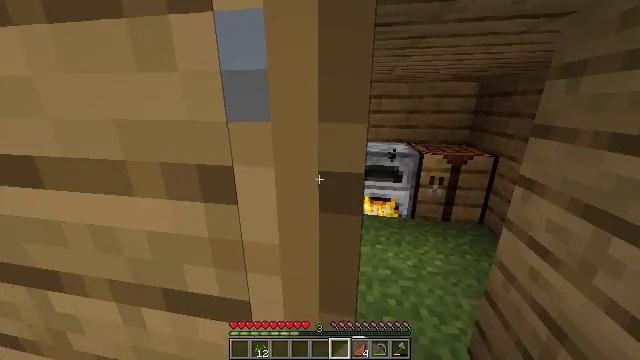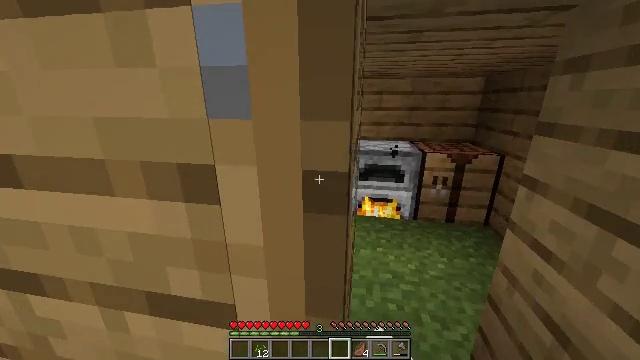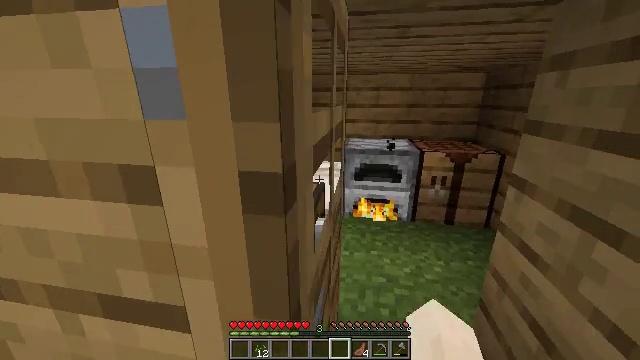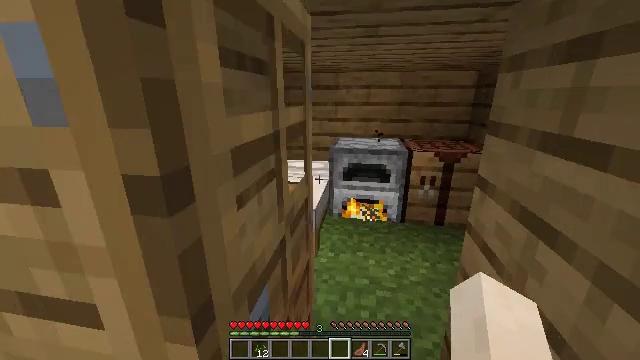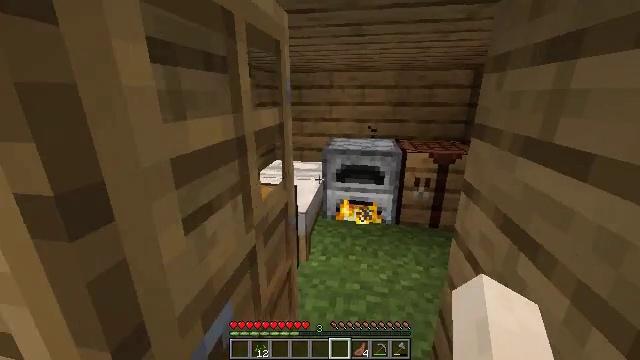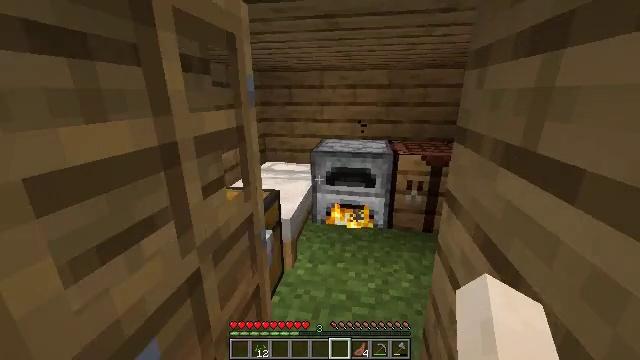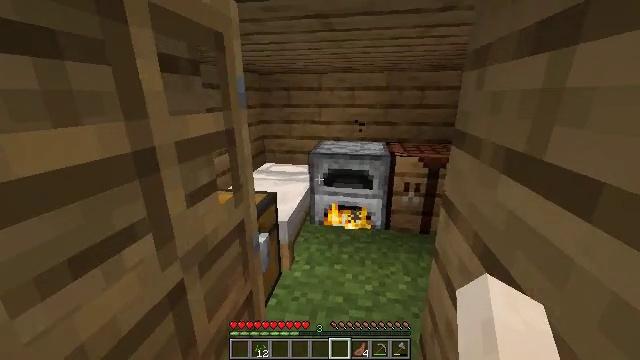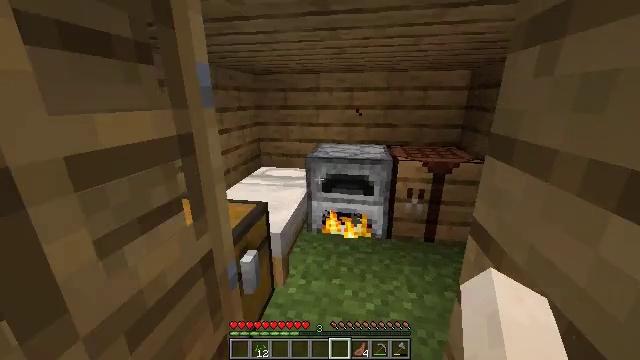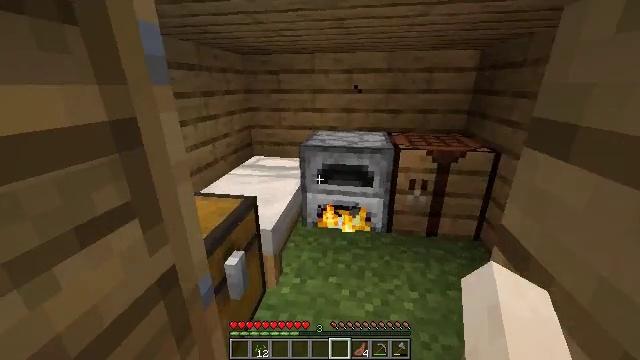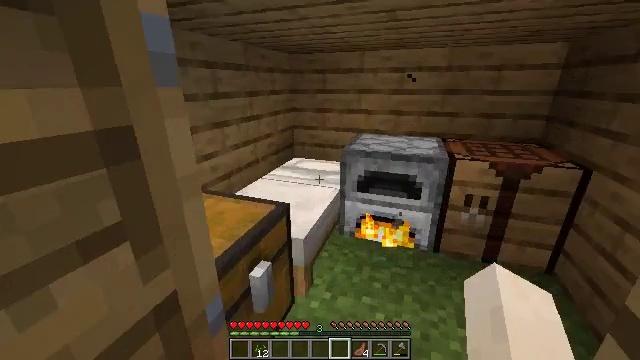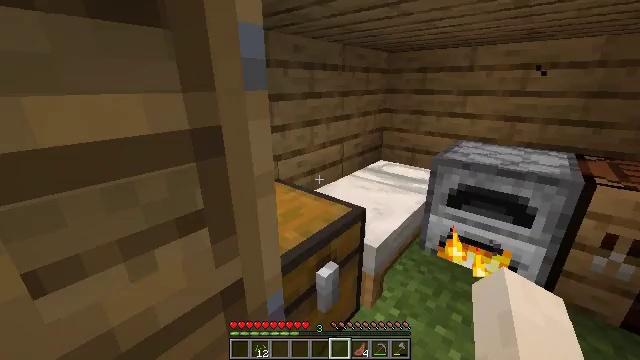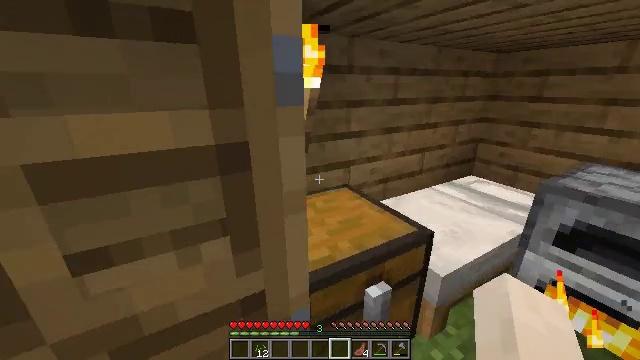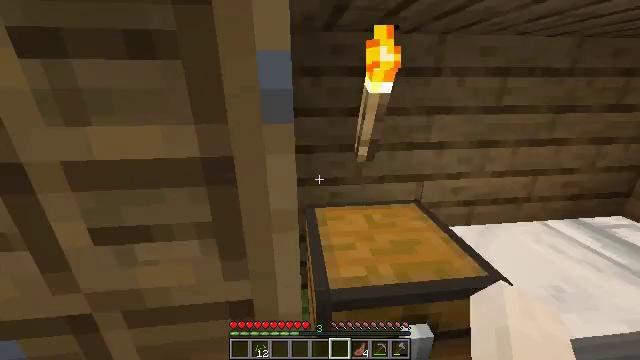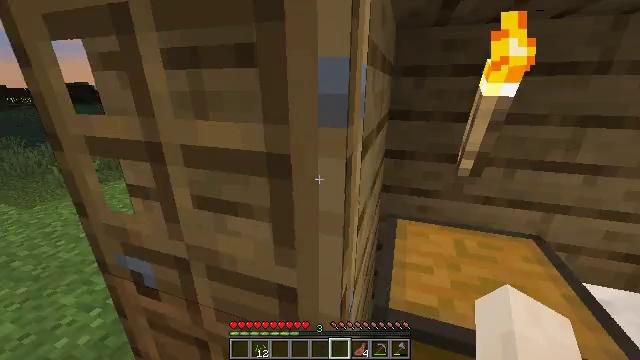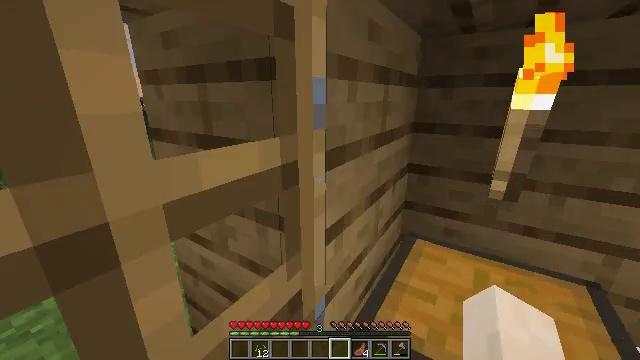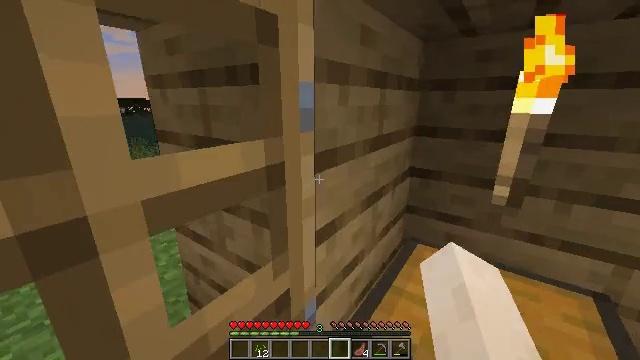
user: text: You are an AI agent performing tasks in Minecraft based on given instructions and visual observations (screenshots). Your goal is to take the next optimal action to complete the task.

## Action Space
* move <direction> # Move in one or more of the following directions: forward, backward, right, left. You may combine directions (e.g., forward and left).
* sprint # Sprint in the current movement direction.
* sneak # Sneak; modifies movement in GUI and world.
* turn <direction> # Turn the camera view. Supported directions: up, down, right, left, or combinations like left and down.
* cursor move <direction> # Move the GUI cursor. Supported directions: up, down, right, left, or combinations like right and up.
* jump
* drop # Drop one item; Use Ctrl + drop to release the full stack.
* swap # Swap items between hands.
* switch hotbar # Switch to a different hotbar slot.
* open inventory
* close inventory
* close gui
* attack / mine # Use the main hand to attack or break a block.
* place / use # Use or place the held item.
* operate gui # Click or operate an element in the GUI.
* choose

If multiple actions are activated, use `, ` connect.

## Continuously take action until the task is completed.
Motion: motion action
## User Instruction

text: Put oak planks in the crafting grid to get an oak pressure plate.
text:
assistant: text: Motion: move forward and move right, sprint
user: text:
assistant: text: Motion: move forward and move right, sprint
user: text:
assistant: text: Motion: move forward and move right, sprint
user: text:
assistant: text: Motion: move forward and move right, sprint
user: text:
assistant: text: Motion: move forward and move right, sprint
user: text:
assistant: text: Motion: move forward and move right, sprint
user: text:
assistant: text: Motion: move forward and move right, sprint
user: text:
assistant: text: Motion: move forward and move right, sprint, turn down
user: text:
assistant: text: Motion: move right, sprint, turn left
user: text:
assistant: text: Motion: move right, sprint, turn left
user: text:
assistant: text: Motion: move right, sprint, turn left
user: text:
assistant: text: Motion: move right, sprint, turn left
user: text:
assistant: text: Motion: move right, sprint, turn left
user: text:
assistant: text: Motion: move right, sprint, turn left and up, use / place
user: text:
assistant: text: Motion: sprint, turn left, use / place
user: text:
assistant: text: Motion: sprint, turn right, use / place
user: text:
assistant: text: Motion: sprint
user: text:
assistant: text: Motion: sprint, turn left
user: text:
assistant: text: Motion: sprint, turn right
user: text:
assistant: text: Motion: sprint, turn right and down
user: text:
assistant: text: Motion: sprint, turn right and down
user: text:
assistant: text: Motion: sprint, turn right and down
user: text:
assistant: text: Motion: sprint, turn left
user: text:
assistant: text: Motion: sprint, turn left and down
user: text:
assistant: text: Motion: sprint, turn left and down
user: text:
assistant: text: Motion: sprint, turn left
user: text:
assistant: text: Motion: sprint, turn left and up
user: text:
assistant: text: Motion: turn left, use / place
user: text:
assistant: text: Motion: use / place
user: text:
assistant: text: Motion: use / place